Aerial crown-view tile of a tropical tree (Barro Colorado Island, Panama), acquired 20250715:
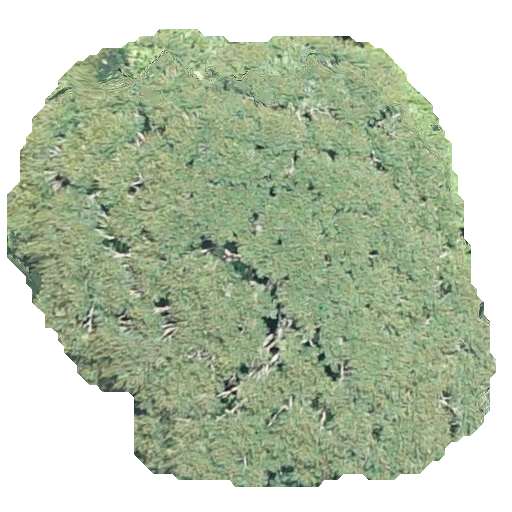
Species: Jacaranda copaia
GBIF accepted scientific name: Jacaranda copaia
Crown area: 257.671 m²